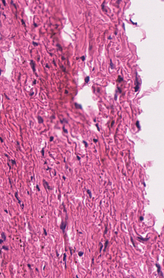
Tumor epithelial tissue: no
Tumor-associated stroma tissue: yes
Normal tissue: no